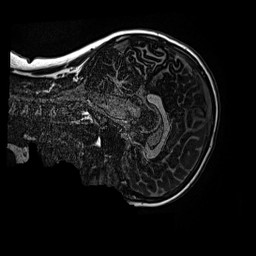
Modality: MP2RAGE
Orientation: sagittal
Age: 12
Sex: male
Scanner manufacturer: siemens
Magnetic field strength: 3 T
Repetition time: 4 s
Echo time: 0.00299 s